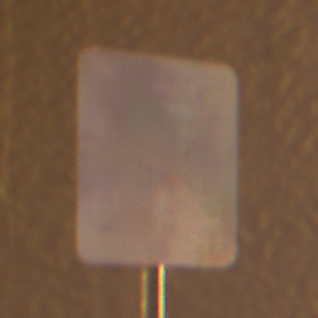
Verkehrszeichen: RichtungstafelnInKurvenKleinLinks
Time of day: Night
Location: Outdoor (Urban)
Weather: Clear
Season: NotSpecified
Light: Artificial